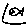
Label: fish